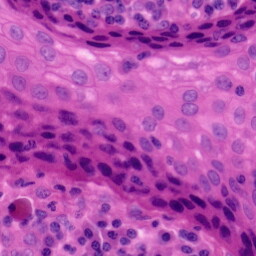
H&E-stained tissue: Tonsil